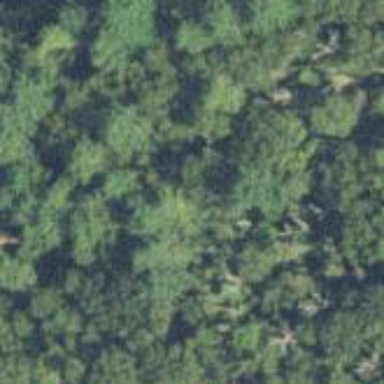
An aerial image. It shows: Mixed woodland with various types of leaves.